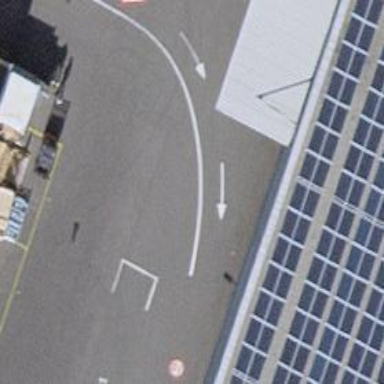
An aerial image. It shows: Solar power generator using photovoltaic panels.